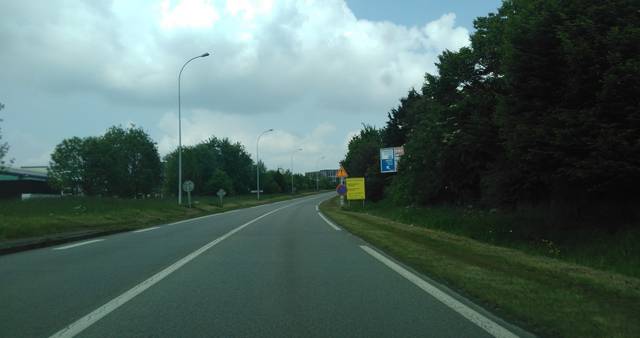
Region: France
Coordinates: 48.085, -1.624